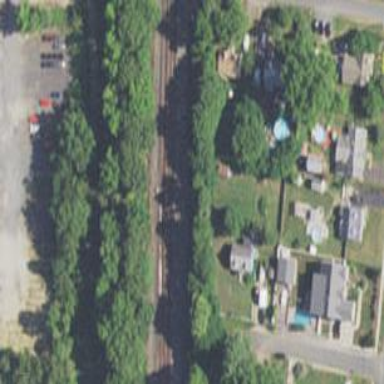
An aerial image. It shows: Railway track.